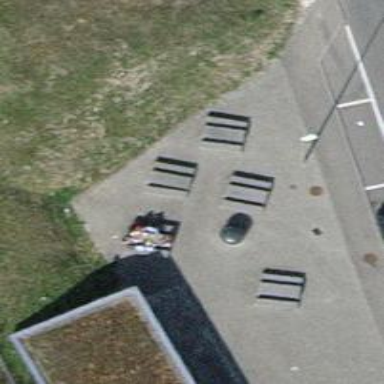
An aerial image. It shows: Picnic site for tourists.